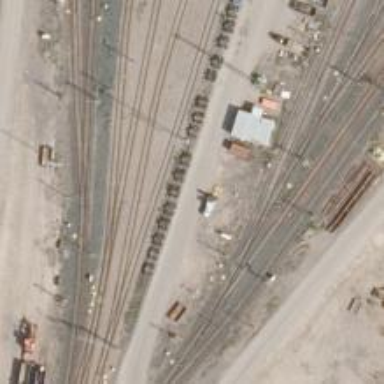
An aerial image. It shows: Railway signal.